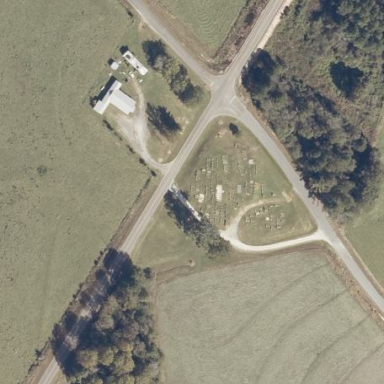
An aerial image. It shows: Cemetery.